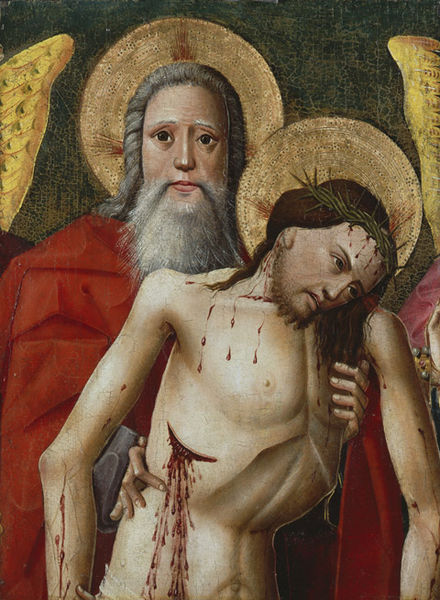
Titel: Gnadenstuhl (Gottvater mit dem Leichnam Christi)
Künstler: Meister des Rottweiler Hochaltars
Standort: Karlsruhe
Institution: Staatliche Kunsthalle Karlsruhe
Schlagwörter: church, crown, hands, hat, men, red, religious, white, arm, black, face, gilded, gold, gray, green, grey, hair, nose, old, painting, robe, yellow, oil painting, brown, hand, wood, angel, greek, man, naked, nude, skin, head, death, eyes, side, chin, mouth, beard, martyr, saint, cross, wings, dead, injured, crucifixion, breast, rot, arms, brown hair, renaissance, jesus, medieval, religion, bart, eye, fingers, god, chest, christ, lips, long hair, christian, kreuz, christianity, cut, father, son, hold, gott, wing, angle, nipples, mustache, hurt, crucifiction, crucify, suffering, apostle, halo, papst, icon, holy, blood, catholic, christus, crown of thorns, thorns, wound, ugly, thin, jesus christ, holding, stab, halos, crucified, crowns, support, tempera, nipple, betrayal, wounds, bamboo, scar, thorn, stabbing, suffer, ted, bleeding, seite, heiliger, aura, crown of thornes, sankt, aureole, heilig, crucifixtion, dornenkrone, bloody, wunde, dornenkranz, blut, rippe, sixpack, aureola, throns, crusifiction, stab wound, holyness, bleading, blead